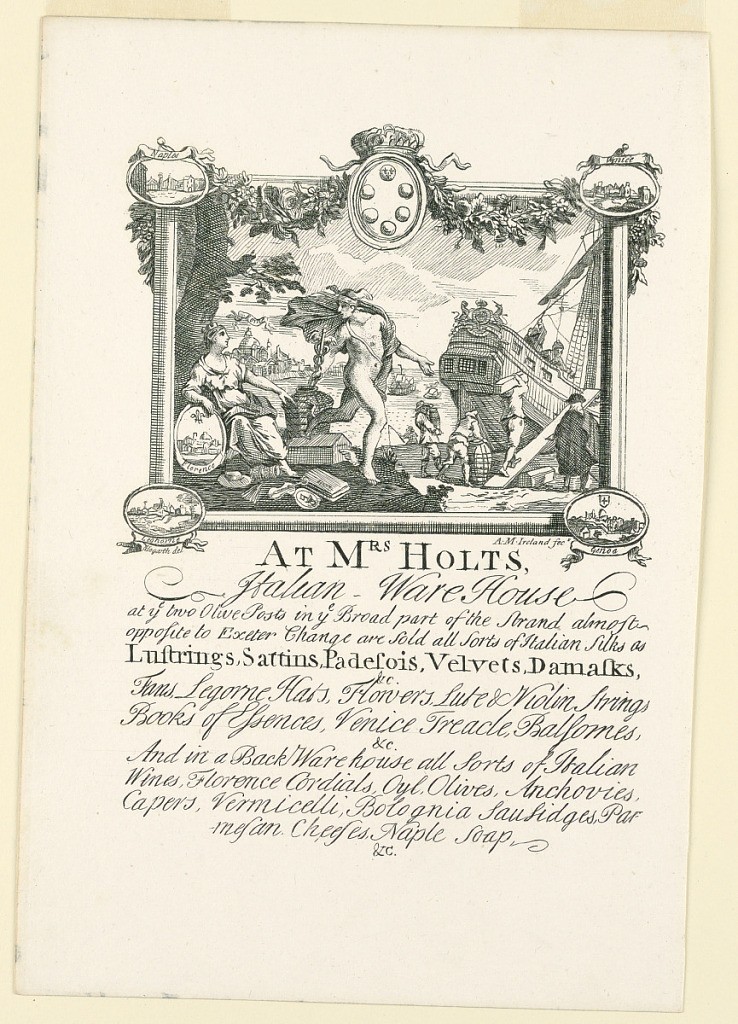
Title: Mrs. Holt's Shop Card
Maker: A.M. Ireland
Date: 1720-1794
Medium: Etching on paper
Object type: Print
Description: The upper part depicts a harbor scene. In the center stands a man talking to a woman, seated under a tree at left. Surrounded by a frame-like design with a coat-of-arms and crown in upper part.